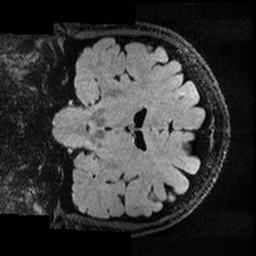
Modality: FLAIR
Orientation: coronal
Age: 47
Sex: male
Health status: healthy
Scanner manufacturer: ge
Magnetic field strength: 3 T
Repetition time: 5 s
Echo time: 0.08943 s